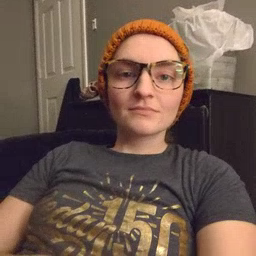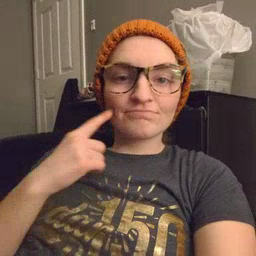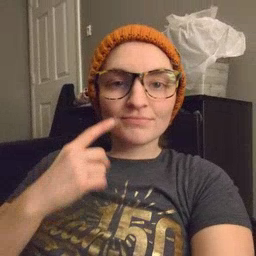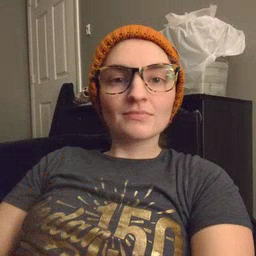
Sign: cheek